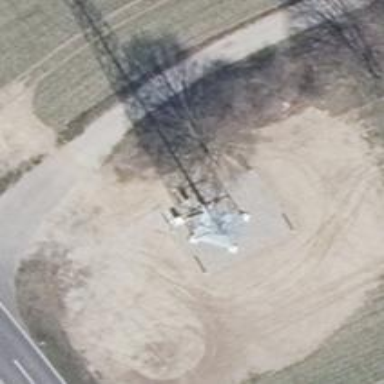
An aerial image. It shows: Man-made mast used for communication purposes.